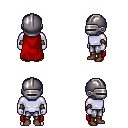
a pixel art fantasy rpg character, male body template, dark elf, purple skin, red cape, metal pants, pink plain hairstyle, metal helm, leather bracers, brown shoes, four views (front, back, left, right), 2x2 character sprite sheet, small pixel art, hard edges, no anti-aliasing